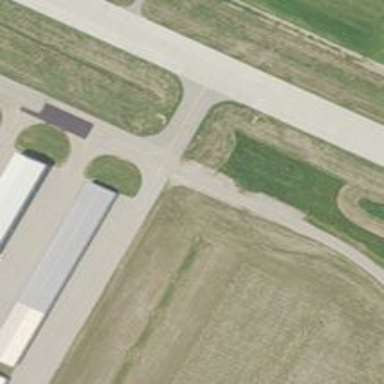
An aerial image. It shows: Image of taxiway at airport.